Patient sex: M
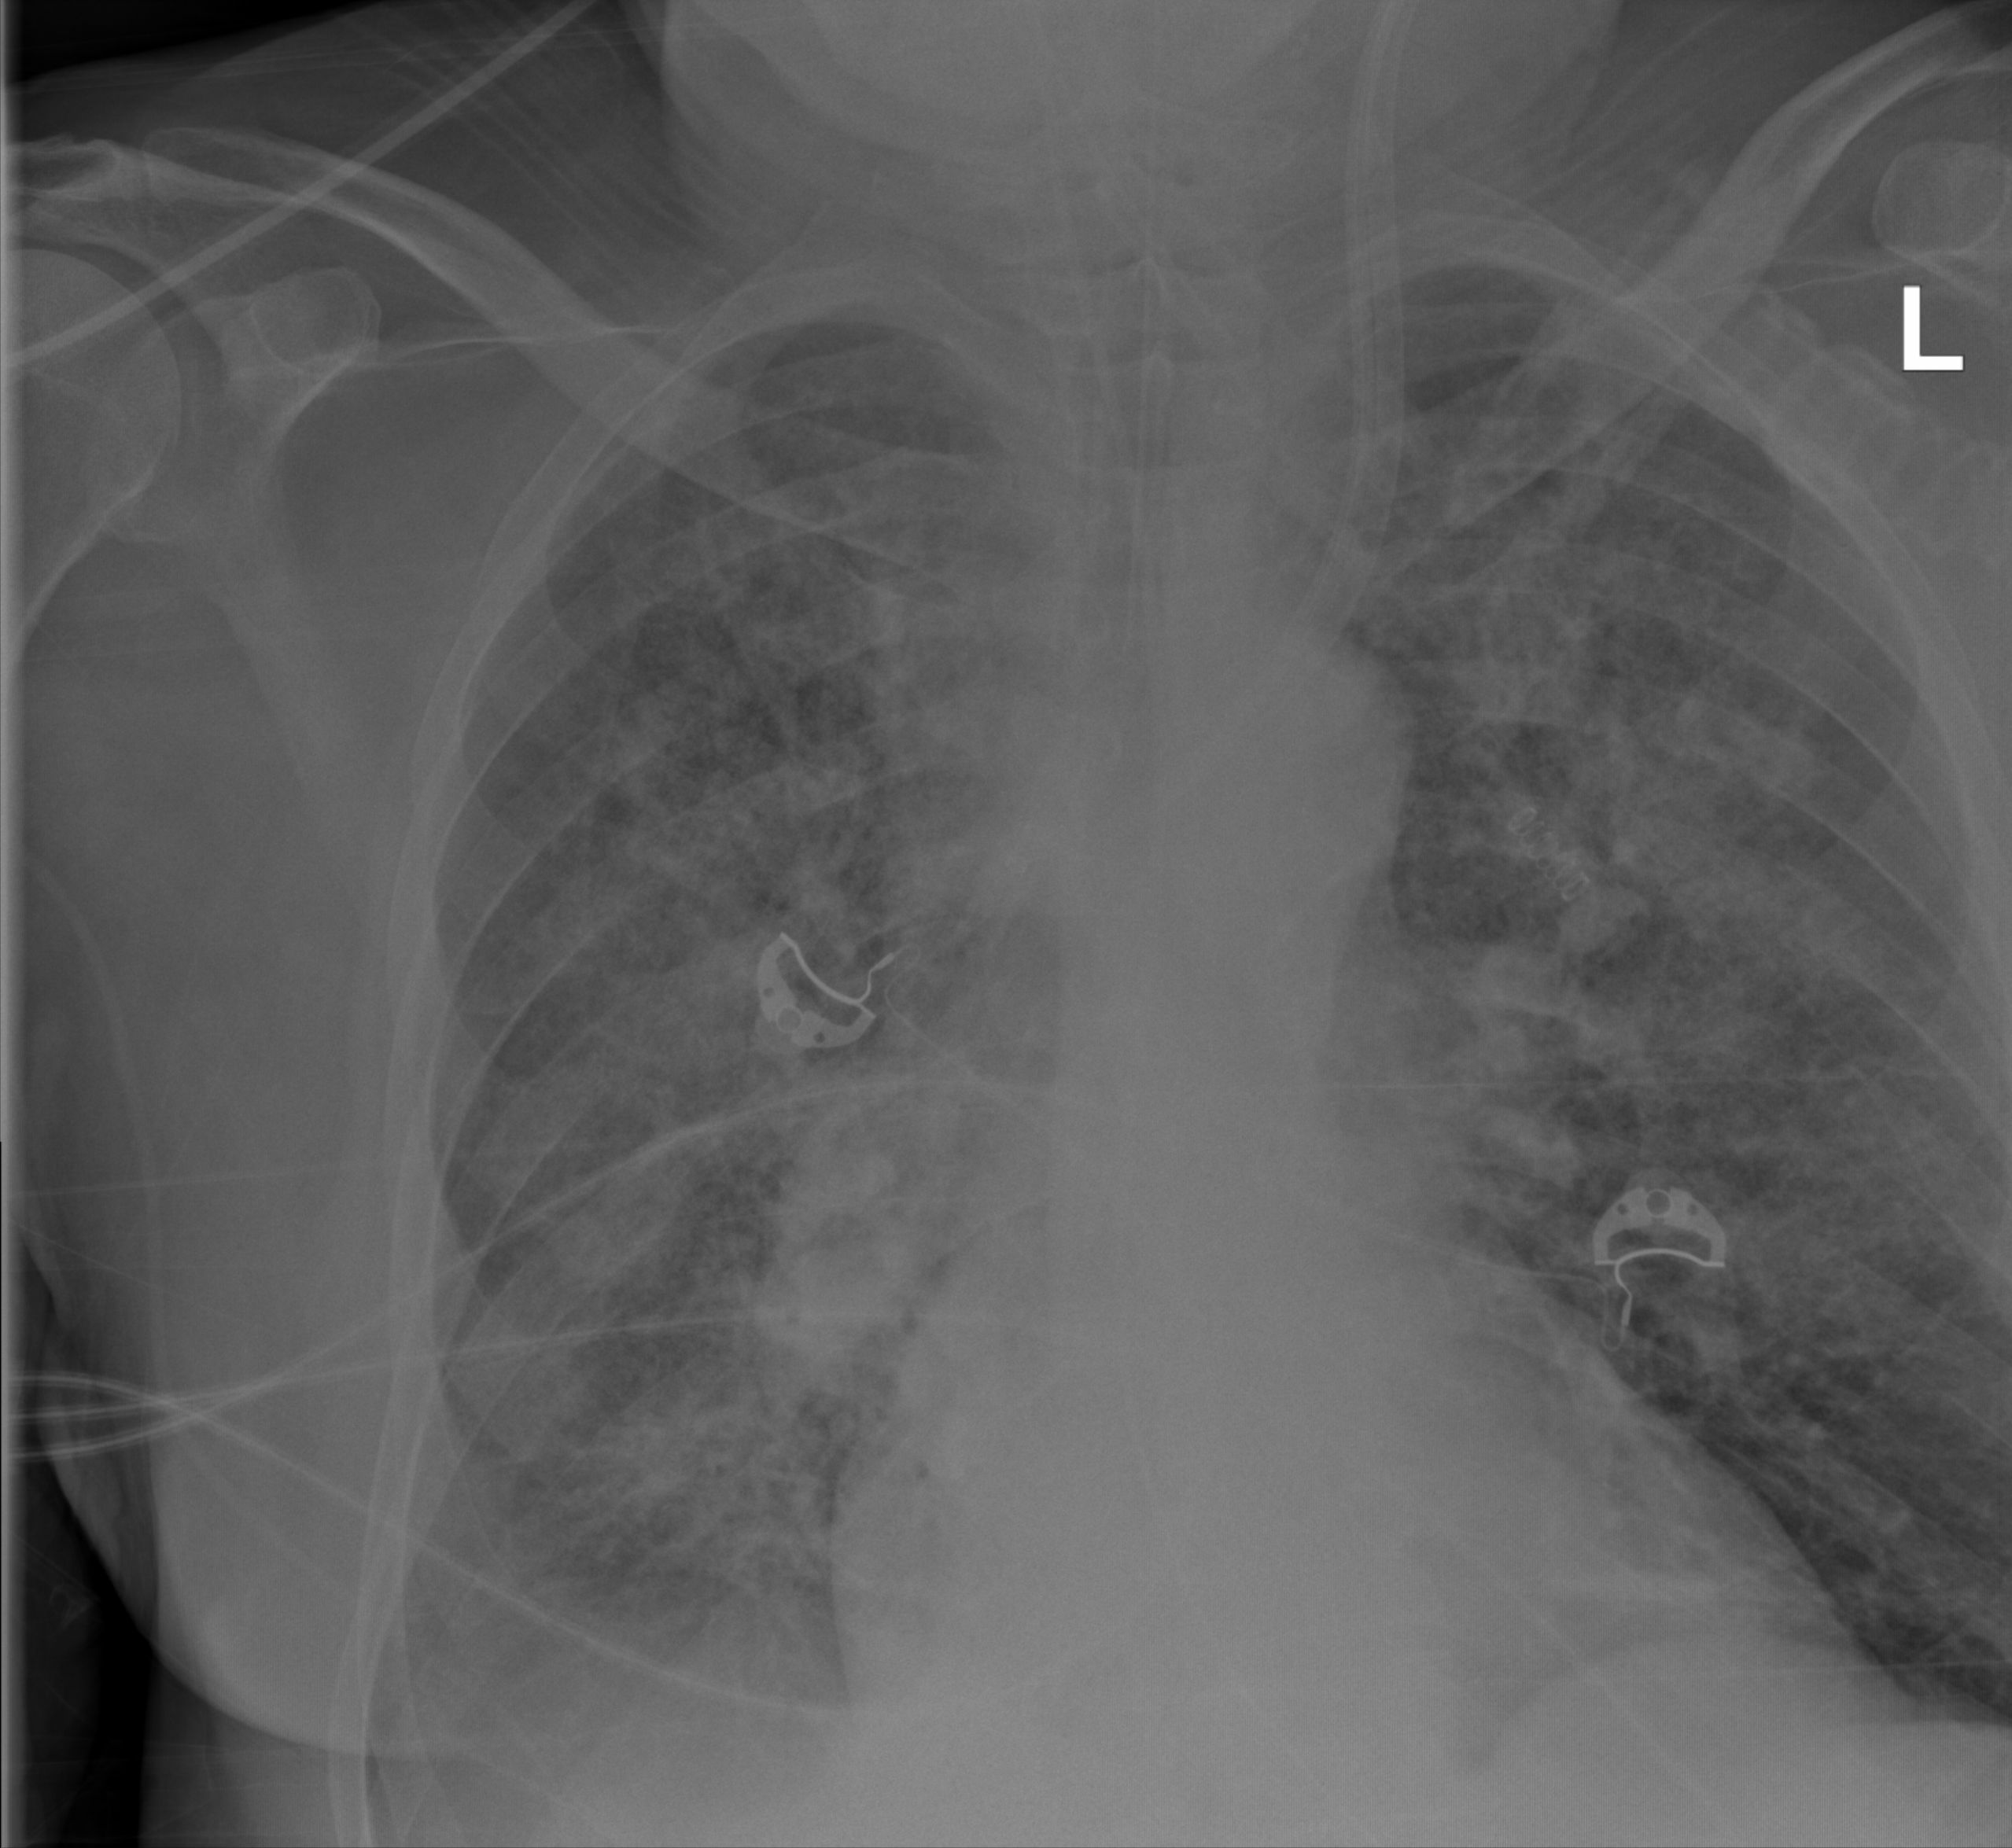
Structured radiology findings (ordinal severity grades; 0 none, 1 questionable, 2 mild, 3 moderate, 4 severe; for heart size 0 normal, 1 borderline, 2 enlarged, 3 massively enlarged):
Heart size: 2
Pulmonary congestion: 3
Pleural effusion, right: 2
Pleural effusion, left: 0
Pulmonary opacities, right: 4
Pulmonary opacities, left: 4
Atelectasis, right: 2
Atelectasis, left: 2